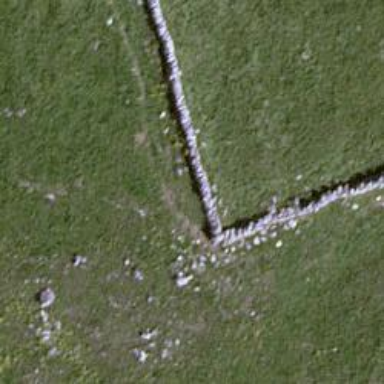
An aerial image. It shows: Wall barrier.